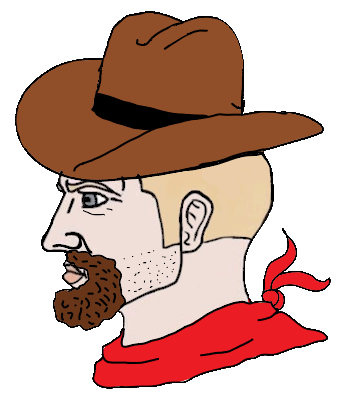
Label: 4_Yes_Chad